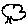
Label: tree